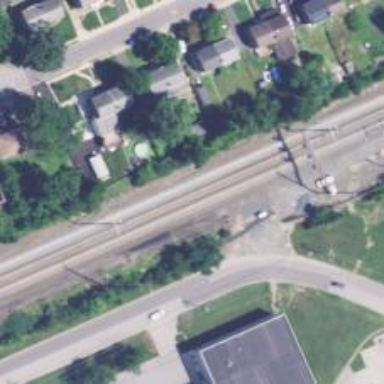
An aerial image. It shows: Railway with electrified contact lines.